Aerial crown-view tile of a tropical tree (Barro Colorado Island, Panama), acquired 20250512:
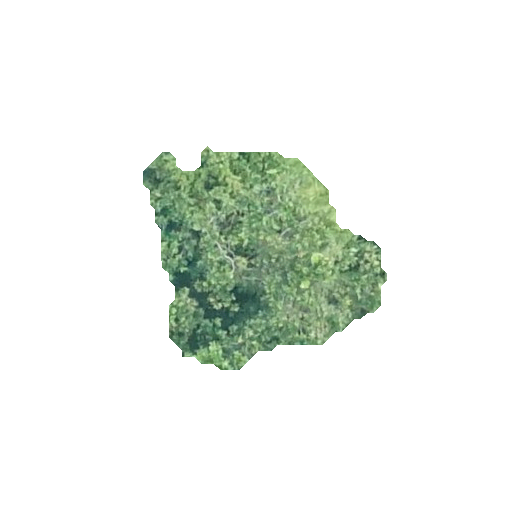
Species: Anacardium excelsum
GBIF accepted scientific name: Anacardium excelsum
Crown area: 53.64 m²